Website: home-depot
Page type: payment
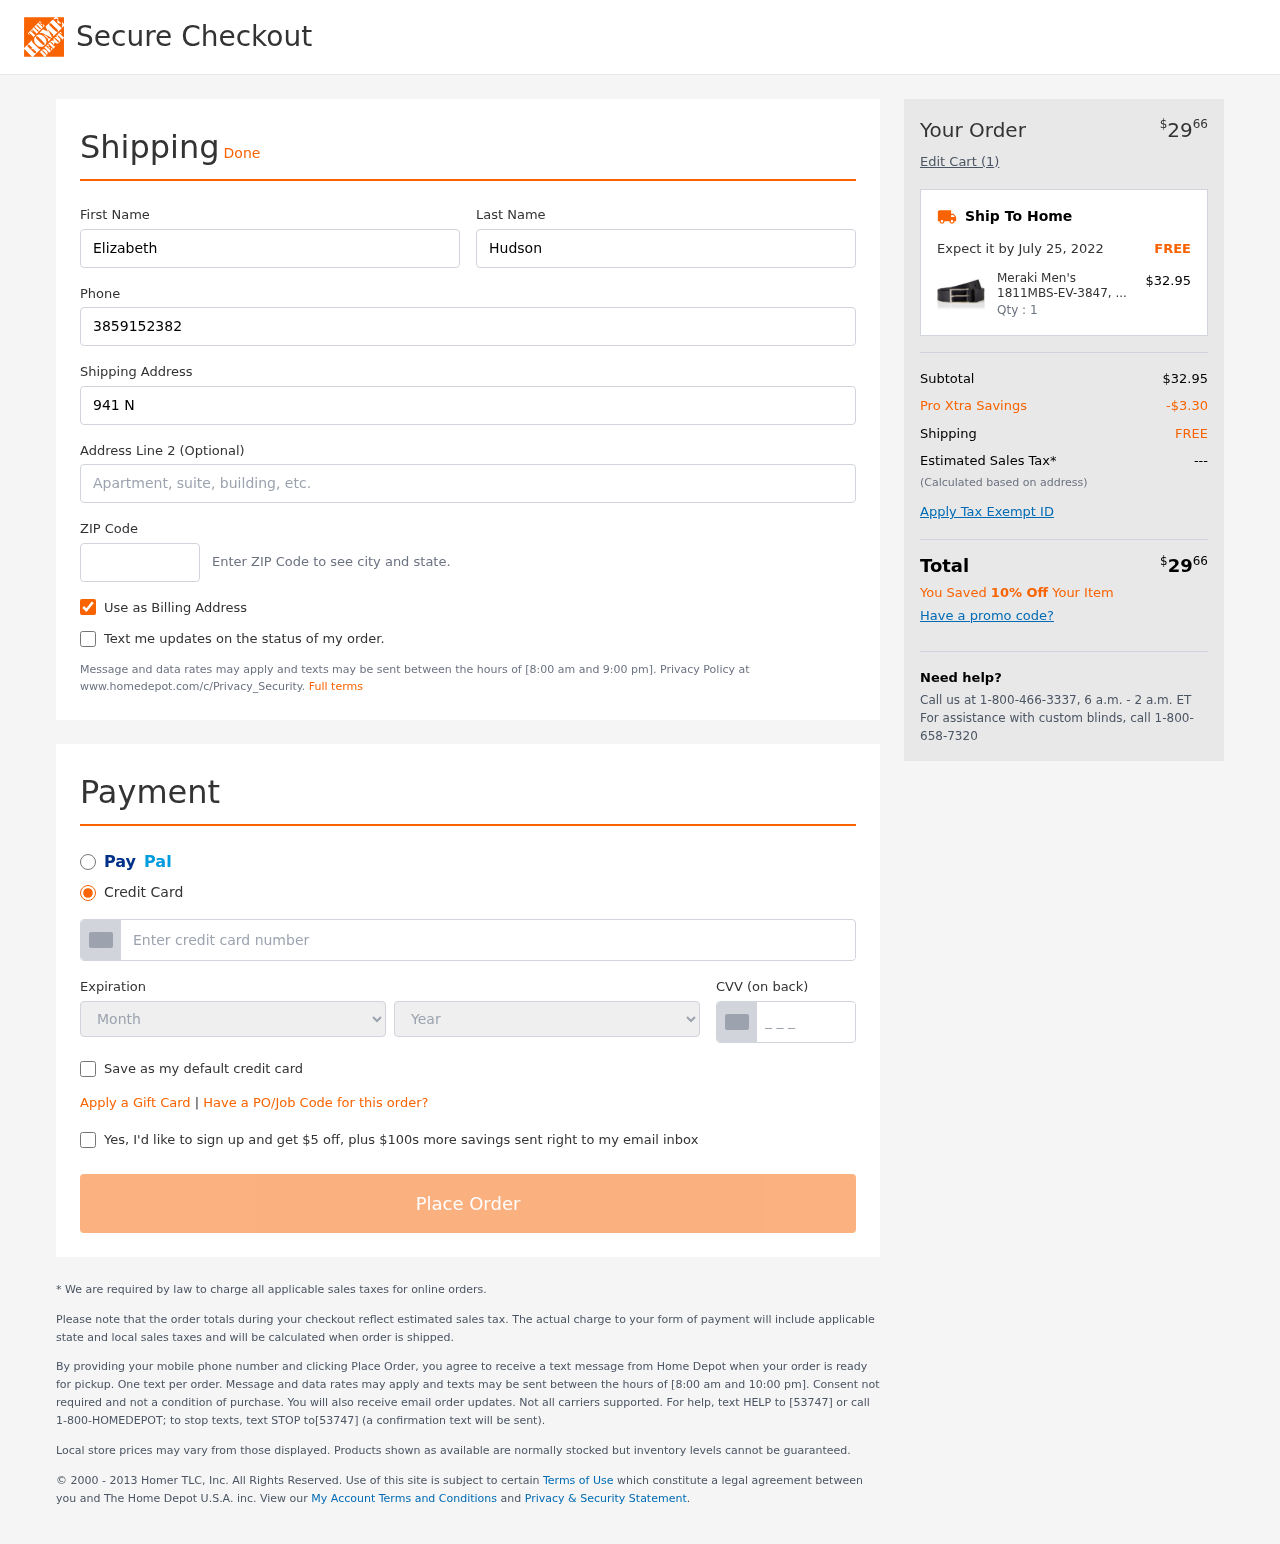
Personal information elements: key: PII_CARD_CVV
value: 782
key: PII_CARD_EXPIRY_MONTH
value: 08
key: PII_CARD_EXPIRY_YEAR
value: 28
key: PII_CARD_NUMBER
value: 2720 6361 8266 6046
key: PII_FIRSTNAME
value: Elizabeth
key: PII_LASTNAME
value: Hudson
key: PII_PHONE
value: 3859152382
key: PII_POSTCODE
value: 78646
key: PII_STREET
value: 941 Nguyen Ferry Apt. 605
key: PII_STREET2
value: Apt. 320
Product elements: key: PRODUCT1_NAME
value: Meraki Men's 1811MBS-EV-3847, Black), X-Large (Size:XL)
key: PRODUCT1_PRICE
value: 32.95
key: PRODUCT1_QUANTITY
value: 1
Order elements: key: ORDER_TOTAL
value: $2966
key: ORDER_NUM_ITEMS
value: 1
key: ORDER_DELIVERY_DATE
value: July 25, 2022
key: ORDER_SUBTOTAL
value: $32.95
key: ORDER_DISCOUNT
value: -$3.30
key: ORDER_SHIPPING_COST
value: FREE